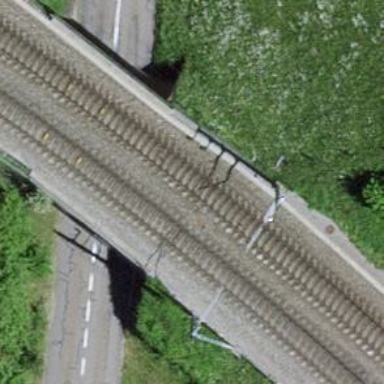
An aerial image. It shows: Bridge over railway with electrified contact lines.